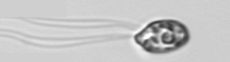
Label: flagellate_morphotype1